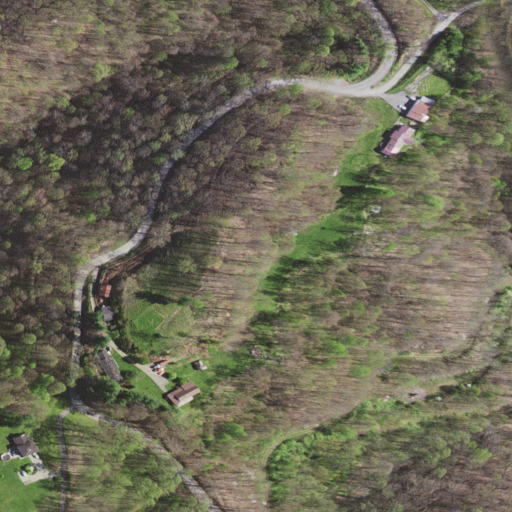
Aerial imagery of mountain in Virginia named Wolfpen Knob containing deciduous forest, open development, low intensity development, pasture, and medium intensity development